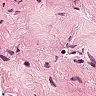
Metastatic tissue present: no